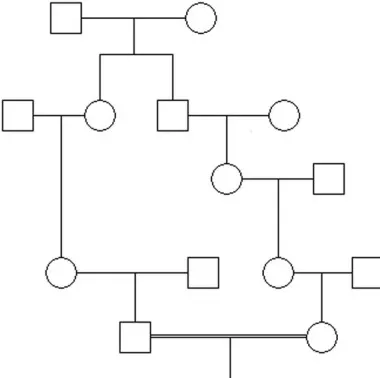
The pedigree of the studied family indicates consanguineous marriage and autosomal recessive pattern of inheritance (right).
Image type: radiology (x_ray)